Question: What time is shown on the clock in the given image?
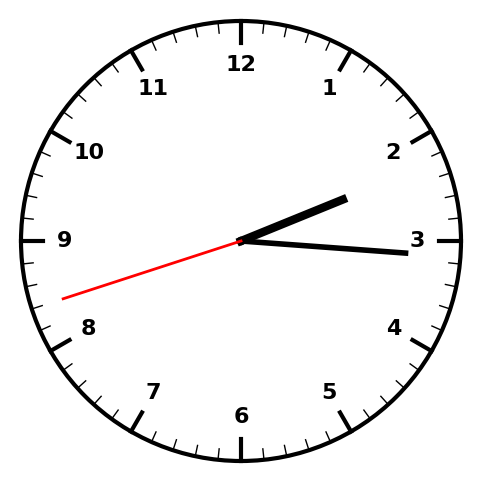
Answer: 02:15:42